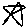
Label: star